Aerial crown-view tile of a tropical tree (Barro Colorado Island, Panama), acquired 20241112:
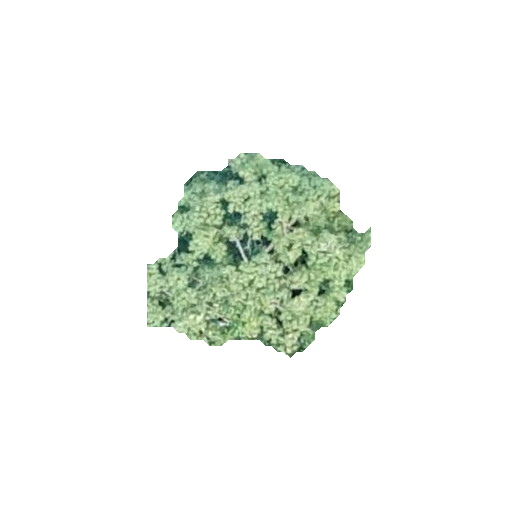
Species: Hieronyma alchorneoides
GBIF accepted scientific name: Hieronyma alchorneoides
Crown area: 48.636 m²